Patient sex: F
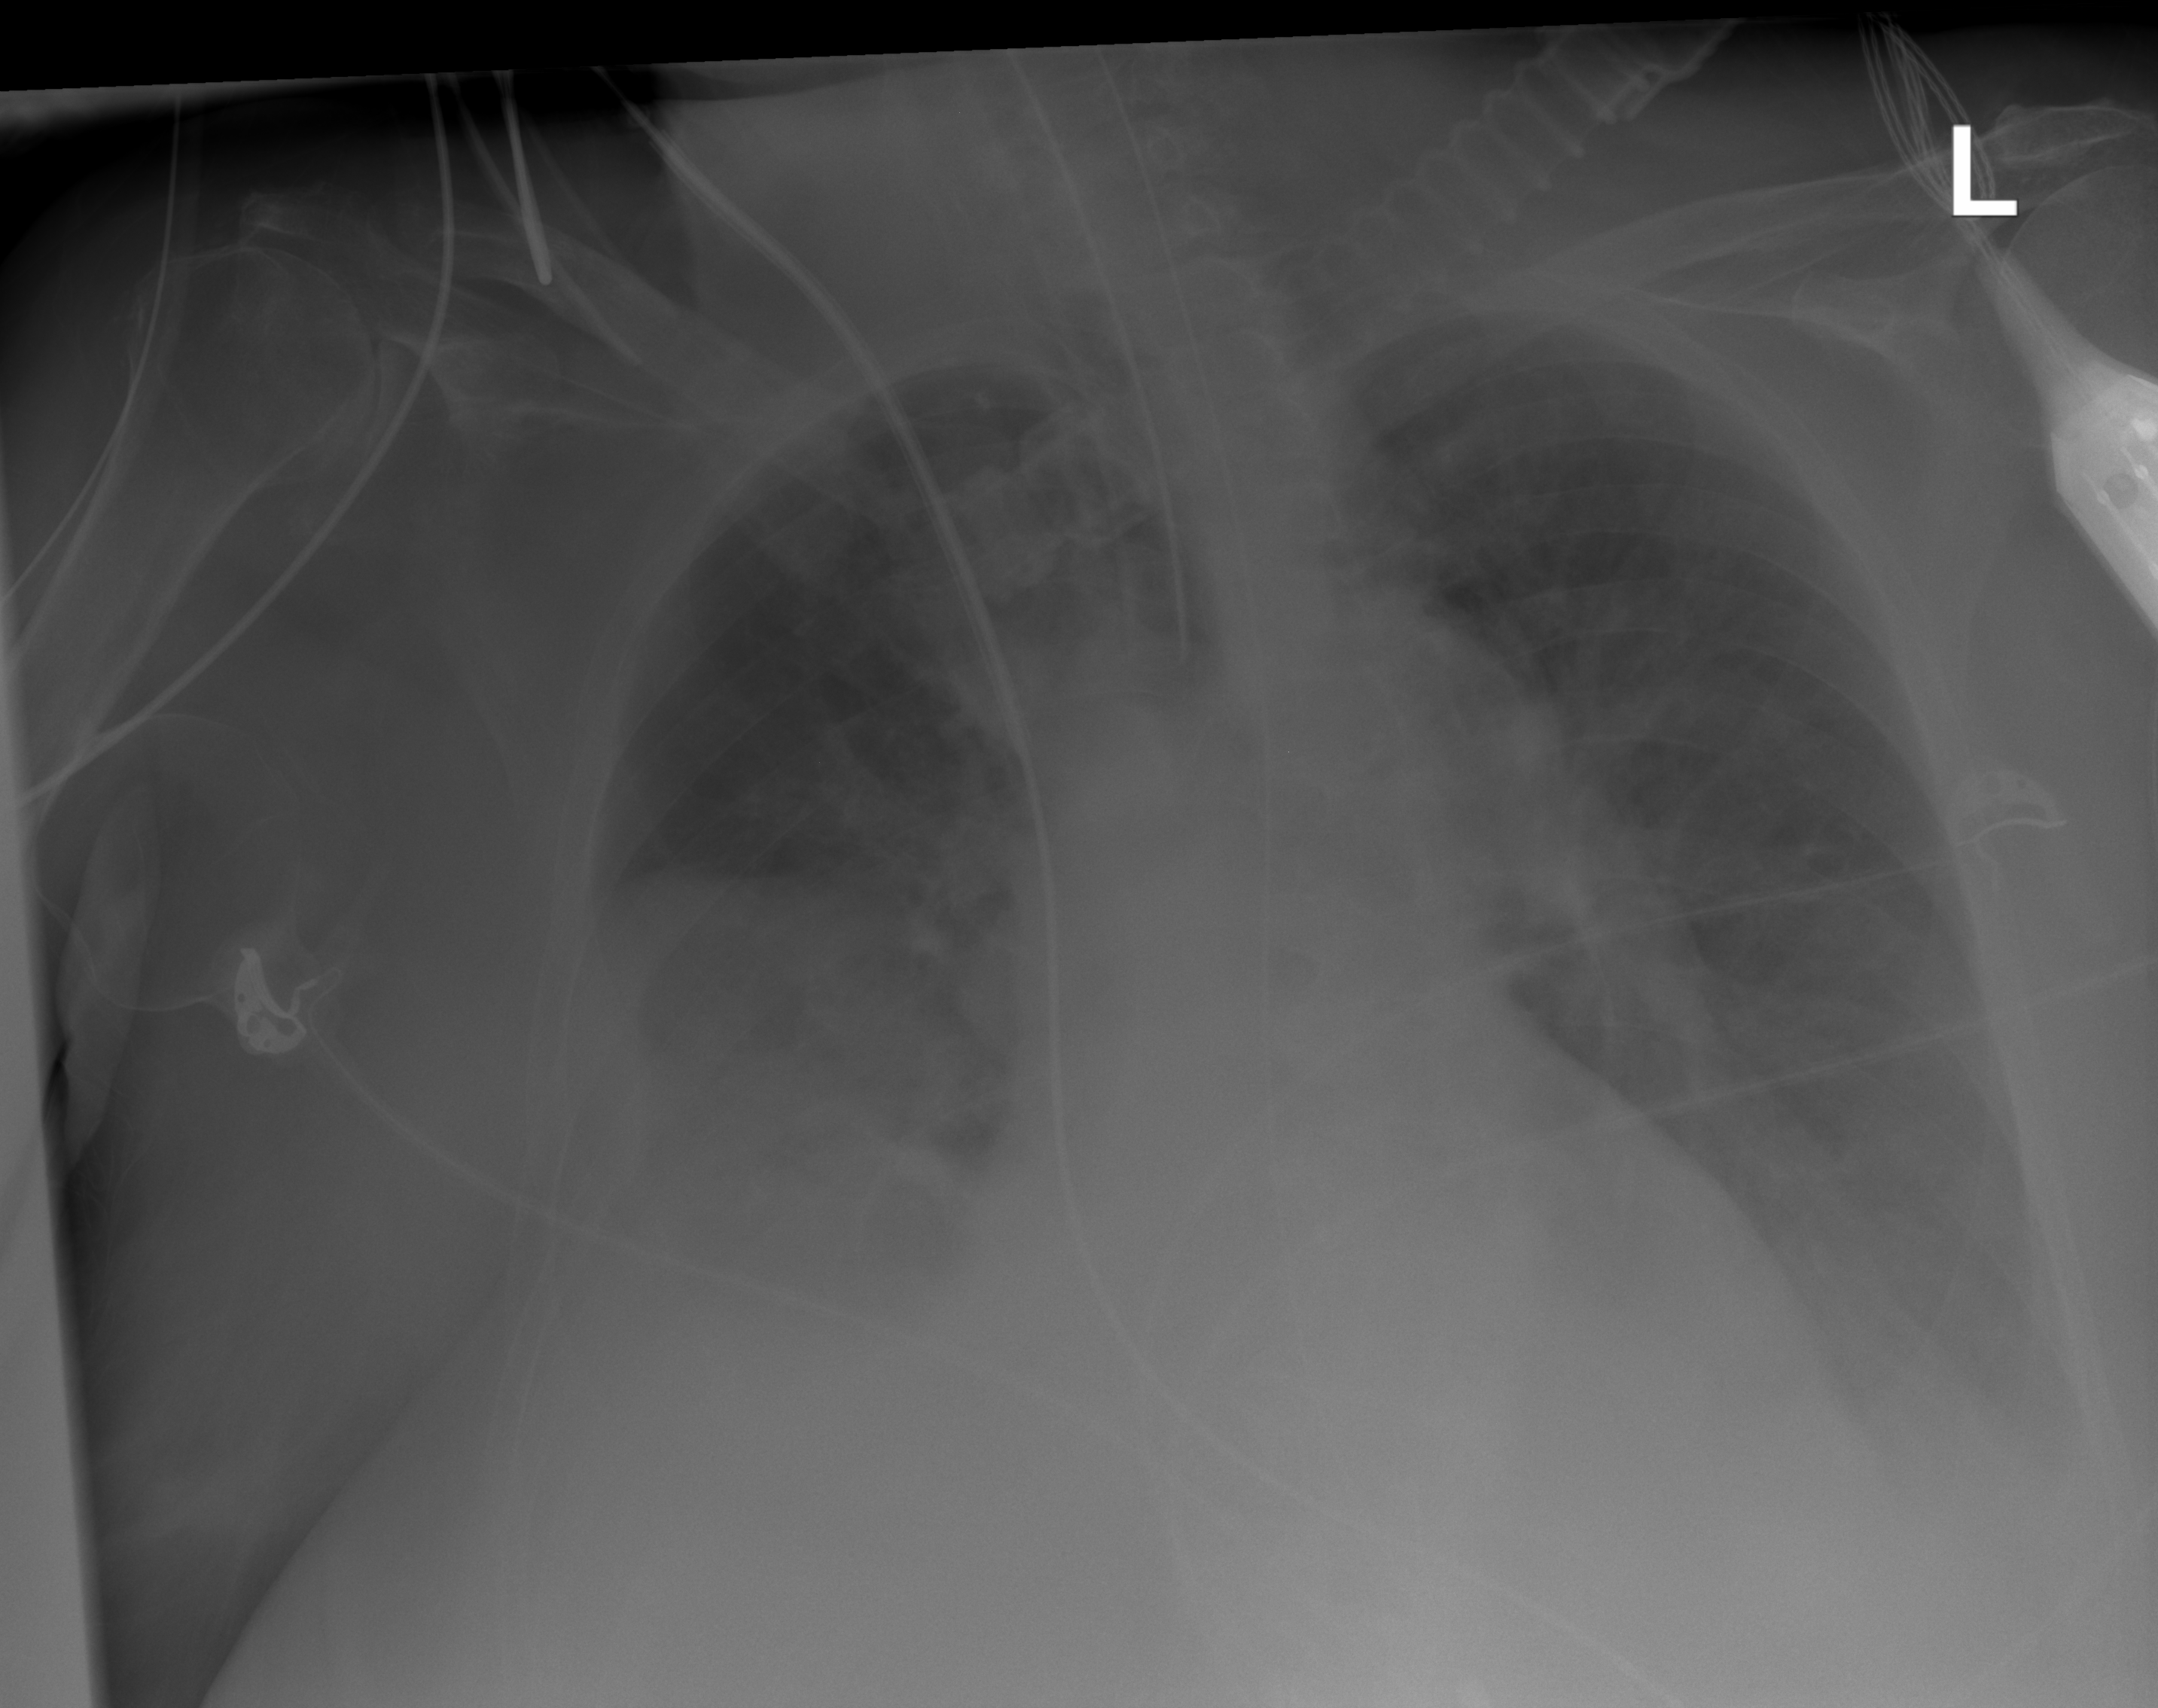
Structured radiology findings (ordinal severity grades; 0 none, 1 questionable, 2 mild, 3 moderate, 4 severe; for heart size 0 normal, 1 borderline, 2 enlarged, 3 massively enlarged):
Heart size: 1
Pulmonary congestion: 2
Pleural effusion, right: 3
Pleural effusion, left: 2
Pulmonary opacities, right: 2
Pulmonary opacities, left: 0
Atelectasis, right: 2
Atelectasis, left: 2